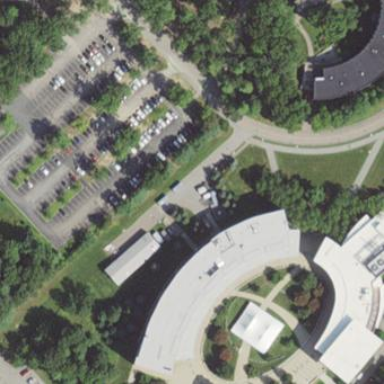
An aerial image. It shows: School building.